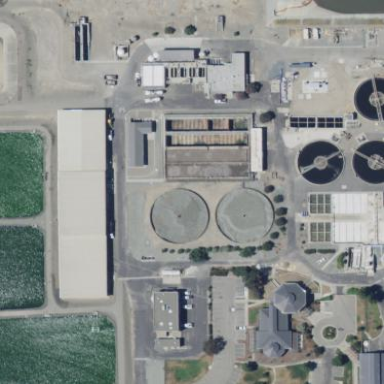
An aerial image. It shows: View of wastewater plant.